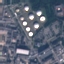
Land use / land cover: Industrial